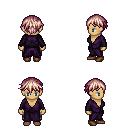
a pixel art fantasy rpg character, female body template, human, tanned skin, purple robe, metal pants, white blonde short bangs hairstyle, brown shoes, four views (front, back, left, right), 2x2 character sprite sheet, small pixel art, hard edges, no anti-aliasing